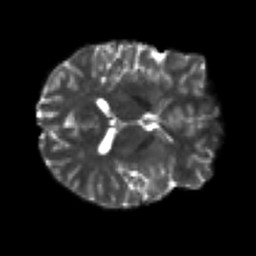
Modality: T2w
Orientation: axial
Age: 24
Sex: female
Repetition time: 8.4 s
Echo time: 0.09 s